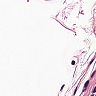
Metastatic tissue present: no